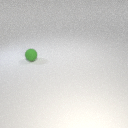
small green rubber sphere